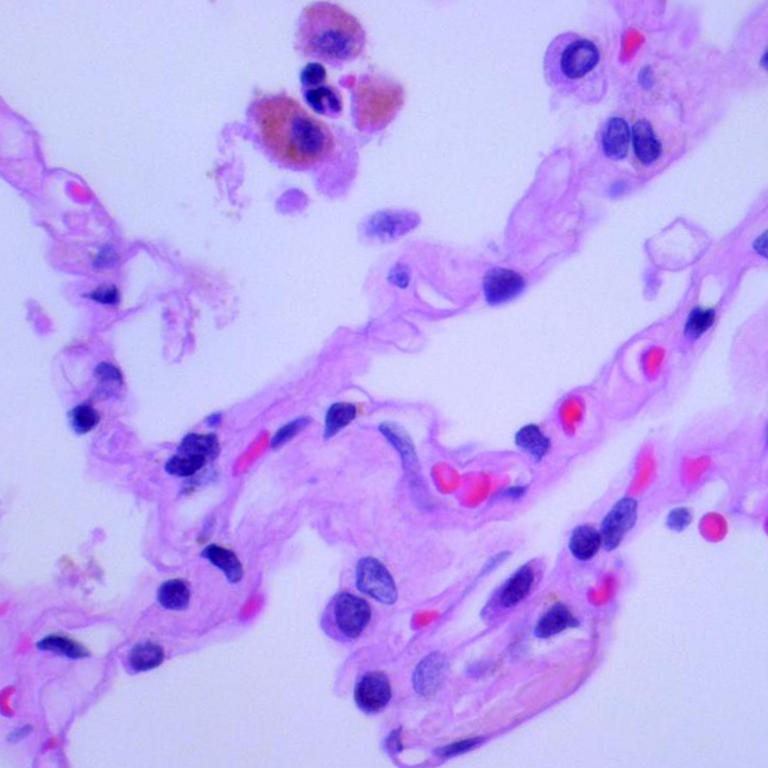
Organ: lung
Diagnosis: benign